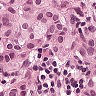
Metastatic tissue present: yes